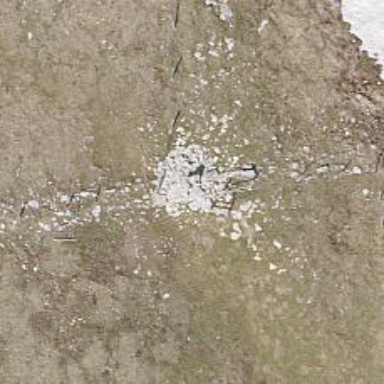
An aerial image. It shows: Cairn made by humans.